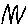
Label: zigzag